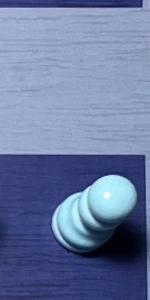
Label: Pawn_White